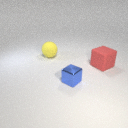
small blue metal cube to the left of large red rubber cube